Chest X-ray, AP view. Patient: 17 years old, sex M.
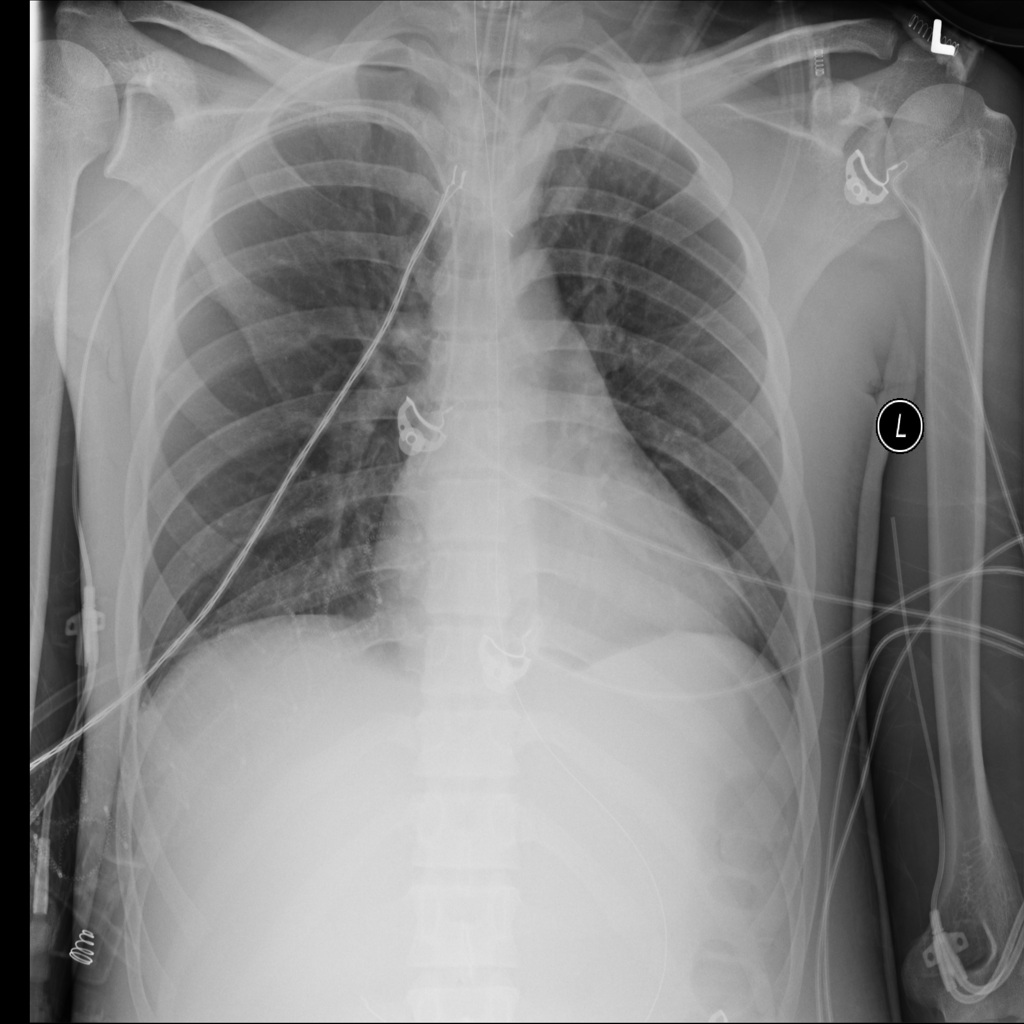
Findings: No Finding